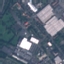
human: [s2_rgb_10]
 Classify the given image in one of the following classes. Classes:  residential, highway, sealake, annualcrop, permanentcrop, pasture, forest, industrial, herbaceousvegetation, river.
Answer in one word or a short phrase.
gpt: Industrial